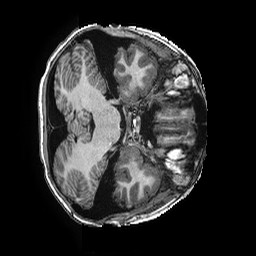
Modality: T1w
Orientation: axial
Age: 11
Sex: male
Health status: ill
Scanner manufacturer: ge
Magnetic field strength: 3 T
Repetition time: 0.0077 s
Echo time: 0.003436 s